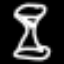
Label: hourglass